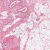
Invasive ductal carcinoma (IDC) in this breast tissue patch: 0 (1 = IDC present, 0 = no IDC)